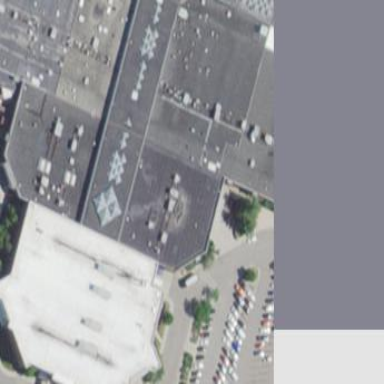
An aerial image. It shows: Department store building.